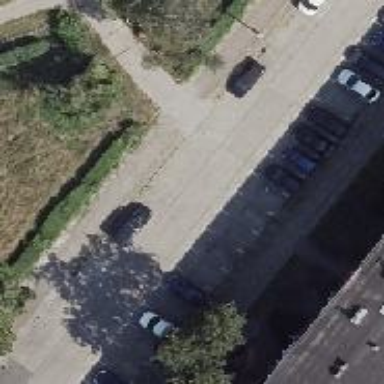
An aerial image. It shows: Service road with concrete plates as the surface. There is parallel parking on the left lane.